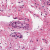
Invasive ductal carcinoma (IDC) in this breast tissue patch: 0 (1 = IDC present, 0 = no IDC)